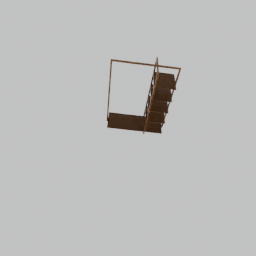
Label: furniture